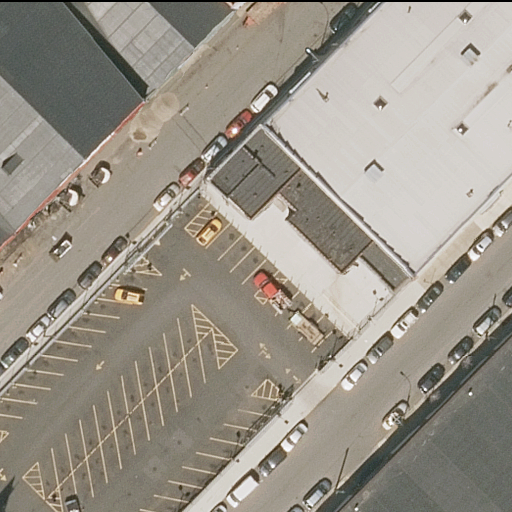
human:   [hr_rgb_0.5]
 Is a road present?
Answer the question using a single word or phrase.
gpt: yes

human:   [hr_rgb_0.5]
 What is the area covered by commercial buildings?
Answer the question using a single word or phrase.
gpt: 0m2

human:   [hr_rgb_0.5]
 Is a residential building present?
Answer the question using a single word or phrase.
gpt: yes

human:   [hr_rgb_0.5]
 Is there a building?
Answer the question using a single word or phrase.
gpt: yes

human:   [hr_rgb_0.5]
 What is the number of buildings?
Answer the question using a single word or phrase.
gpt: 8

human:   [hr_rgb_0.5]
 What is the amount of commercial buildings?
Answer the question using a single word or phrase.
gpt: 0

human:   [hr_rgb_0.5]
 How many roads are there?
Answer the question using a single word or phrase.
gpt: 5

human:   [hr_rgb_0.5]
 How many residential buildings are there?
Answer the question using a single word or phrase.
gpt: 8

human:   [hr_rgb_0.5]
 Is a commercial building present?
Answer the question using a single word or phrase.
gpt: no

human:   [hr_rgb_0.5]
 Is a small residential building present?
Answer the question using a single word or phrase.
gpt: yes

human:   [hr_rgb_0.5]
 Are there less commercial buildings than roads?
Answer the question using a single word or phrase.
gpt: yes

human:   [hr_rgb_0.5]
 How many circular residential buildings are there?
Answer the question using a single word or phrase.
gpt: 0

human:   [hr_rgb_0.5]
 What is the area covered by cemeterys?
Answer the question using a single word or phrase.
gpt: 0m2

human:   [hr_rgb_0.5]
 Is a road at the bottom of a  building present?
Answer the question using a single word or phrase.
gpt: yes

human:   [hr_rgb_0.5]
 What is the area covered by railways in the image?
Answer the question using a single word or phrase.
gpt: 0m2

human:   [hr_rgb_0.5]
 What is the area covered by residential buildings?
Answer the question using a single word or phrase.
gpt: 4168m2

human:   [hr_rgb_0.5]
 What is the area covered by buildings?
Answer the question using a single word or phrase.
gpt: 4168m2

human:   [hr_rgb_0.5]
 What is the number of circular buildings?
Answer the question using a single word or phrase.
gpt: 0

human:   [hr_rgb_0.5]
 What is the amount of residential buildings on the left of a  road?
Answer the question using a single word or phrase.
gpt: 5

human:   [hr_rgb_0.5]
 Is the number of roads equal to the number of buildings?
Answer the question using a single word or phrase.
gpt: no

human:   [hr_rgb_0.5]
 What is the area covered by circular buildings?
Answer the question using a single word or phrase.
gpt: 0m2

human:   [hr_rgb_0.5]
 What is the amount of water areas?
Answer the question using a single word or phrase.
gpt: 0

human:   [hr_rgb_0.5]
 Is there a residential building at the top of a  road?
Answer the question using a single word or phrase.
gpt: yes

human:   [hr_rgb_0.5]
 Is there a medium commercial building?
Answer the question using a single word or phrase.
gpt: no

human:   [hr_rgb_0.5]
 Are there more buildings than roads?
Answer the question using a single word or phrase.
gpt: yes

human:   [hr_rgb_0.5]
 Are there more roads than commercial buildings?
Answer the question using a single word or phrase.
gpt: yes

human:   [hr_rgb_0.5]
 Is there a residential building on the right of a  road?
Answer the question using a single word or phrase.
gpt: yes

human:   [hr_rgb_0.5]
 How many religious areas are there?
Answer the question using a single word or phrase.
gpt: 0

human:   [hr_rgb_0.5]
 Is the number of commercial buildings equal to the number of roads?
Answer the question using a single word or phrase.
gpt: no

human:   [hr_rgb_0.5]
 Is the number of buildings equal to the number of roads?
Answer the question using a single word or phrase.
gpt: no

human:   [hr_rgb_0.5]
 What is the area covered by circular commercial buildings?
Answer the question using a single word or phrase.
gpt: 0m2

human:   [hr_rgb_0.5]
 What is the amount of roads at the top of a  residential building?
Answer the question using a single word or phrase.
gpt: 2

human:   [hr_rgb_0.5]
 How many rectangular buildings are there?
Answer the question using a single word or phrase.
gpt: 7

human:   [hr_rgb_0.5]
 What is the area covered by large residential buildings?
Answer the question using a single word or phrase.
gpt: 3275m2

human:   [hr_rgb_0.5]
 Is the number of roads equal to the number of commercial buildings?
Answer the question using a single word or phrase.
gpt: no

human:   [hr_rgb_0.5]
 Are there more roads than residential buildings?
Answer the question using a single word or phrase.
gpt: no

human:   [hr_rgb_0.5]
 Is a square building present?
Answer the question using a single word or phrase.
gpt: no

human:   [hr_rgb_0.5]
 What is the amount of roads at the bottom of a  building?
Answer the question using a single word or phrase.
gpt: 4

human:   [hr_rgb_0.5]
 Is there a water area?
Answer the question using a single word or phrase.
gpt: no

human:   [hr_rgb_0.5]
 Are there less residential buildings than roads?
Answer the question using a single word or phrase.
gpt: no

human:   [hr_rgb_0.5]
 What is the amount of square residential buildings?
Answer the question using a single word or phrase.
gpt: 0

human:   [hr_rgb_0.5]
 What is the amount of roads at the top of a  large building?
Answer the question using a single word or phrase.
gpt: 2

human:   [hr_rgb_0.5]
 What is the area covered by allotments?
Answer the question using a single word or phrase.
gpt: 0m2

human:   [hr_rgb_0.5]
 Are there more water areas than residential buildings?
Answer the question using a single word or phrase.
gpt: no

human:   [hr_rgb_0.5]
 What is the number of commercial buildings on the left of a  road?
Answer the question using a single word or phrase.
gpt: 0

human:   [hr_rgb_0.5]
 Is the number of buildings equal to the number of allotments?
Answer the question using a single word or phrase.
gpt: no

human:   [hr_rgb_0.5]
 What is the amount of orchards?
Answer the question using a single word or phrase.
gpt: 0

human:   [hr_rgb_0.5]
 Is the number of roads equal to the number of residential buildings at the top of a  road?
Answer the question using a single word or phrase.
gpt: no

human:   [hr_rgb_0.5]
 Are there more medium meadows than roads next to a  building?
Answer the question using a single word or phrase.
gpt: no

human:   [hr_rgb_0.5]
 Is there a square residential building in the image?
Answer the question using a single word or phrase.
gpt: no

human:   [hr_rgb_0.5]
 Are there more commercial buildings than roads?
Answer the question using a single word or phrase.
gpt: no

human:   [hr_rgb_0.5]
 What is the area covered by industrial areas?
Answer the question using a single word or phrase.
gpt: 0m2

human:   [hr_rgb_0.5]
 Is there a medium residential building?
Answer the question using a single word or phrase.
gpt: yes

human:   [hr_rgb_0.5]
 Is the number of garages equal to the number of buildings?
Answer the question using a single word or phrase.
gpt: no

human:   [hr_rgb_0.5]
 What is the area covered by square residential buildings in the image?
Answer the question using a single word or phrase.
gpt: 0m2

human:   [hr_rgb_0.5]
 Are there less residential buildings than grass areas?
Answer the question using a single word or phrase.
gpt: no

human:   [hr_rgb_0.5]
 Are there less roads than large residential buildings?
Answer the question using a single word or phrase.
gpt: no

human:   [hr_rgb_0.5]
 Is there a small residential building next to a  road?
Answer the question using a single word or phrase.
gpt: yes

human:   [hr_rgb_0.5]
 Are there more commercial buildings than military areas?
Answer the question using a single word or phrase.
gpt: no

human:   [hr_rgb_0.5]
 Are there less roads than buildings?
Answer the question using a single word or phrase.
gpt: yes

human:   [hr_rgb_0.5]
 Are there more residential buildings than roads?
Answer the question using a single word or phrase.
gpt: yes

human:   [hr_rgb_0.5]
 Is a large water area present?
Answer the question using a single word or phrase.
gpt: no

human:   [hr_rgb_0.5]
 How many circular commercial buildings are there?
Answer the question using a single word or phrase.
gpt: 0

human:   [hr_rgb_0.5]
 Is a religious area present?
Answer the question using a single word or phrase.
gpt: no